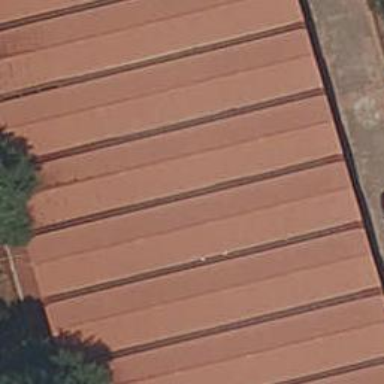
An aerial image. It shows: School building.